Frequency: 50000
Velocity: 0,155
Power: 26,1
Pulse duration: 0,0000001
Pass count: 1
Magnification: 10
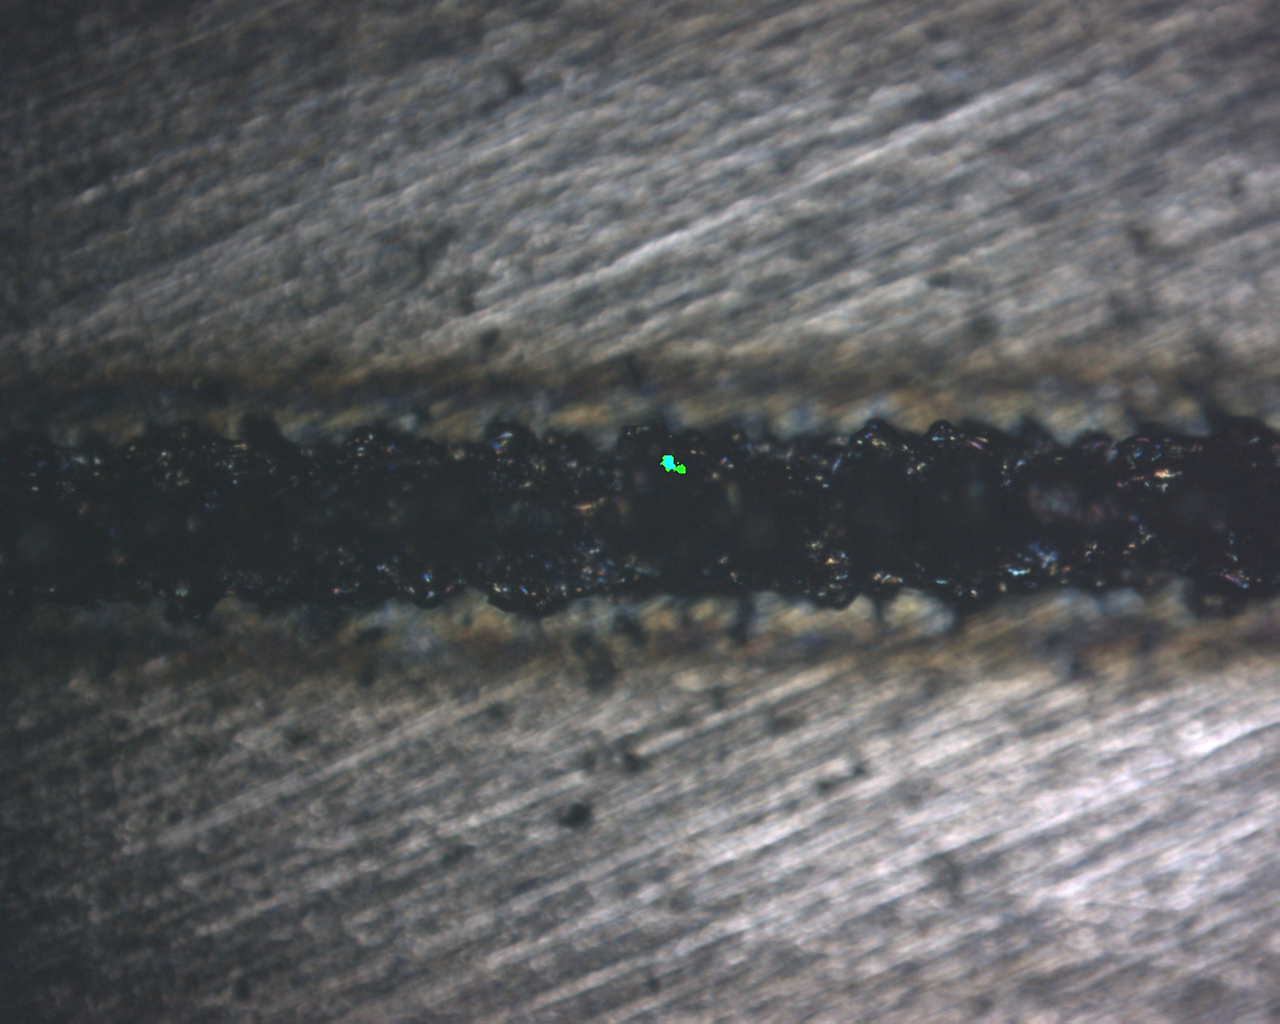
Measured width: 155.797
Other width: 66.941